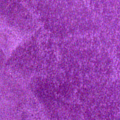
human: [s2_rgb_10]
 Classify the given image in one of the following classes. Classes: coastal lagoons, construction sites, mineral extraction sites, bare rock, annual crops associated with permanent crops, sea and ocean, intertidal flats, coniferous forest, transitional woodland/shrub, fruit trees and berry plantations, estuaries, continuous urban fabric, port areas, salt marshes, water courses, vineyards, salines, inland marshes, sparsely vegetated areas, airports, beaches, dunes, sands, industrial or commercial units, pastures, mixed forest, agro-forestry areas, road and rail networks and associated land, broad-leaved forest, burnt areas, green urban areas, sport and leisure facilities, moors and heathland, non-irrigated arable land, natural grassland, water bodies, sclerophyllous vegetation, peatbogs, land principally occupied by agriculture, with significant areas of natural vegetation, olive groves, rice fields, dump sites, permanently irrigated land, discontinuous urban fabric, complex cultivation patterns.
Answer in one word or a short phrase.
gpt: sea and ocean